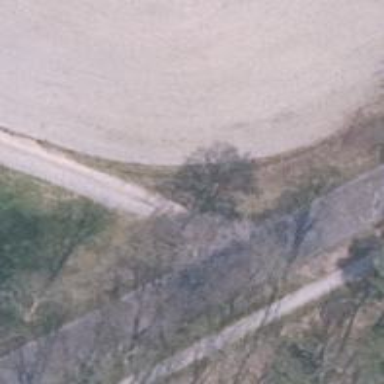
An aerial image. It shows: Row of trees in natural setting.